Interaction volume radius: 10 \u00c5
Interaction volume height: 20 \u00c5
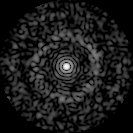
Disorder parameter: 0.8314